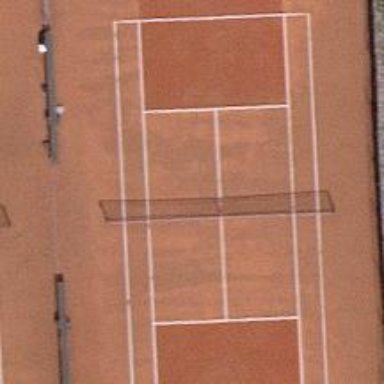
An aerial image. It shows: Tennis court on the leisure land pitch.